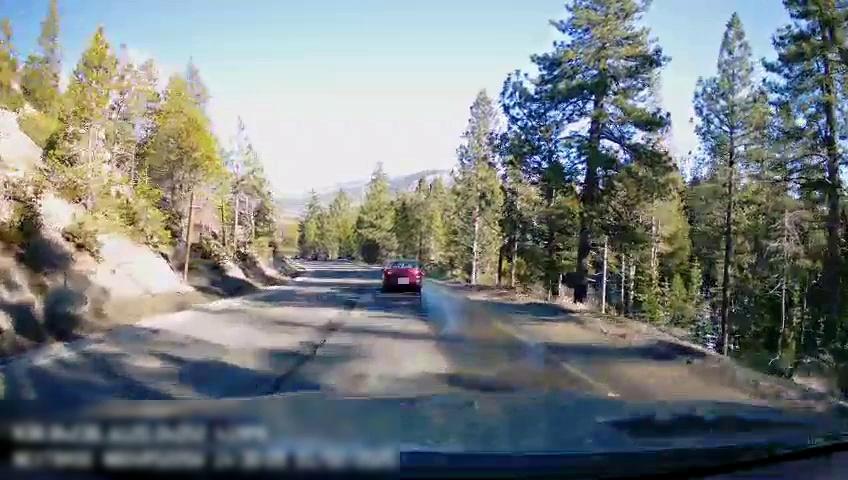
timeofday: Day
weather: Sunny
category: Drivable Space
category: Vehicles | Car
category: Lanes | Current Lane
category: Lanes | Opposite Lane
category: Lanes | Current Lane
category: Lanes | Opposite Lane